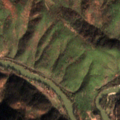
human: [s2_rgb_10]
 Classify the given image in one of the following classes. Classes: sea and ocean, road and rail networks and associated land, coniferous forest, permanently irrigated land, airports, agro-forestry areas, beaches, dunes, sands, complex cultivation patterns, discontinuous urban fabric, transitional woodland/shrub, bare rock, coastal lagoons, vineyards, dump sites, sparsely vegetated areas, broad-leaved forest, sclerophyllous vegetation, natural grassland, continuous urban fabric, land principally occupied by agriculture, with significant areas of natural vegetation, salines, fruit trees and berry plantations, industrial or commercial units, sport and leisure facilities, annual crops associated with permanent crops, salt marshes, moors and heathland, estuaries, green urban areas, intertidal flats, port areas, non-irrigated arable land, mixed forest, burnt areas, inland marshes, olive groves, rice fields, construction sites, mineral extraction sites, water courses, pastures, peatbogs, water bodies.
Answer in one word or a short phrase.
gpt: broad-leaved forest, transitional woodland/shrub